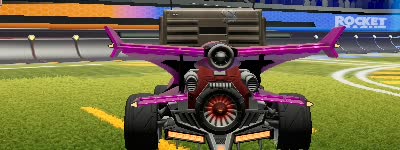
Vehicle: aftershock